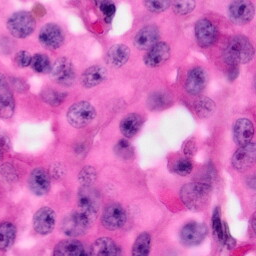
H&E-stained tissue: Pancreatic